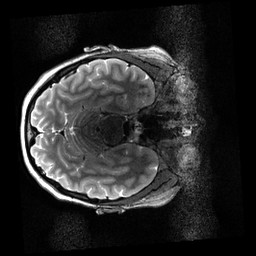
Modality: T2w
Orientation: axial
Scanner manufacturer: siemens
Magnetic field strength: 3 T
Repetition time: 3.2 s
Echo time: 0.564 s